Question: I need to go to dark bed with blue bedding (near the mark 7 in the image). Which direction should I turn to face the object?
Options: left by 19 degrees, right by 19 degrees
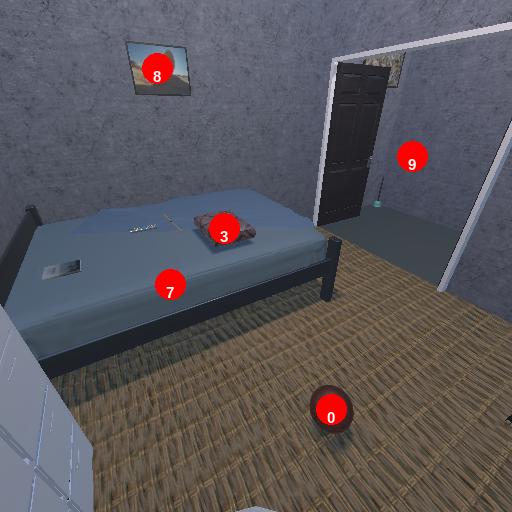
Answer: left by 19 degrees